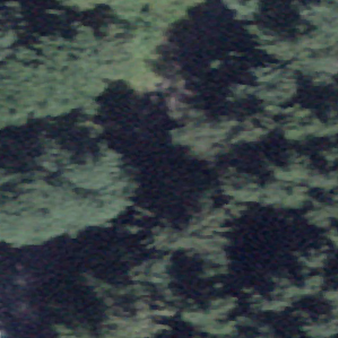
Label: bouldering_area